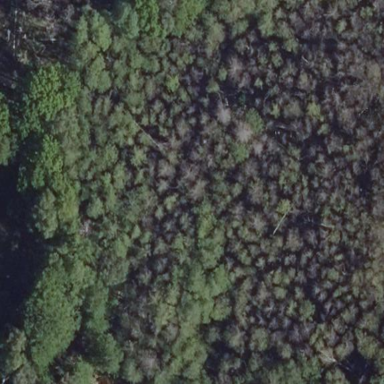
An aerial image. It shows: Forest area.